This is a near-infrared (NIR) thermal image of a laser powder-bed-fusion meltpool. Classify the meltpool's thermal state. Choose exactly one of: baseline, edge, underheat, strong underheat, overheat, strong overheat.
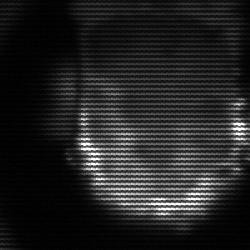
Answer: baseline